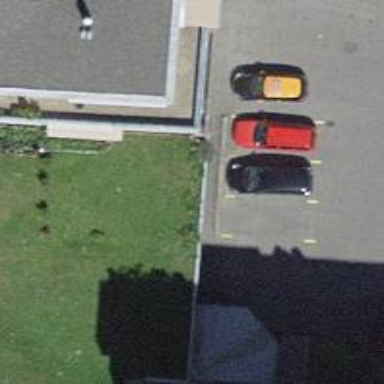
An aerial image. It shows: Parking entrance.